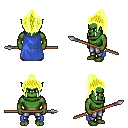
a pixel art fantasy rpg character, male body template, orc, green skin, blue cape, metal pants, gold long topknot hairstyle, spear, four views (front, back, left, right), 2x2 character sprite sheet, small pixel art, hard edges, no anti-aliasing